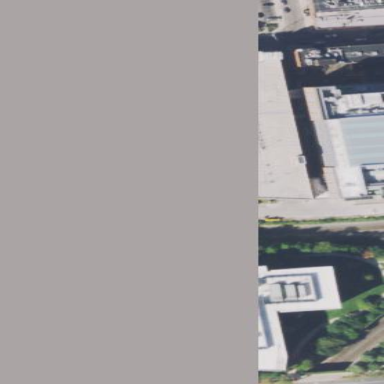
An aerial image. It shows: Multi-storey parking building.